Interaction volume radius: 5 \u00c5
Interaction volume height: 15 \u00c5
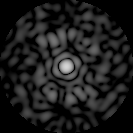
Disorder parameter: 0.8075